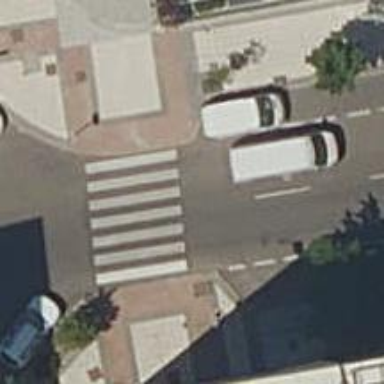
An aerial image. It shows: Uncontrolled zebra crossing on footway.